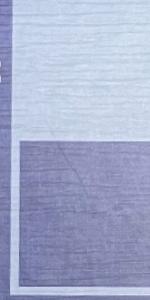
Label: Empty